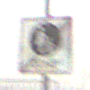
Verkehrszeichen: EndeFussgaengerzone
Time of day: MorningAfternoon
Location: Outdoor (Suburban)
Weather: Overcast
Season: NotSpecified
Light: Natural